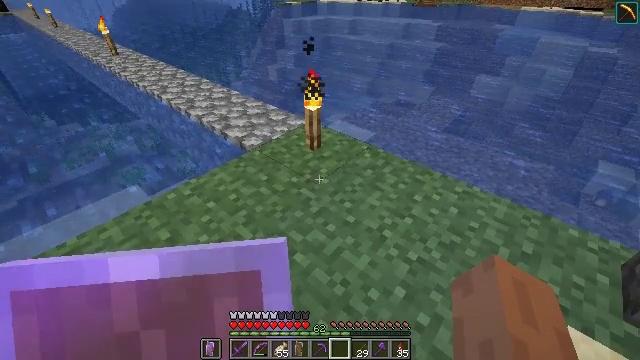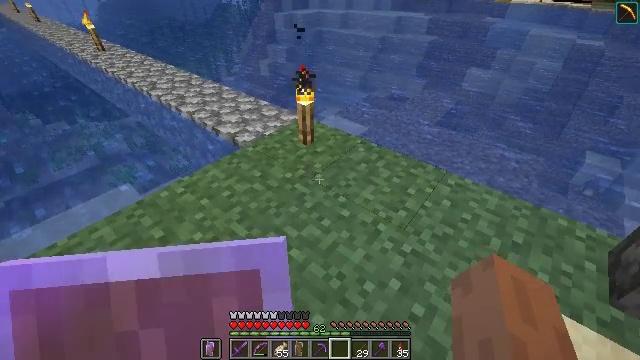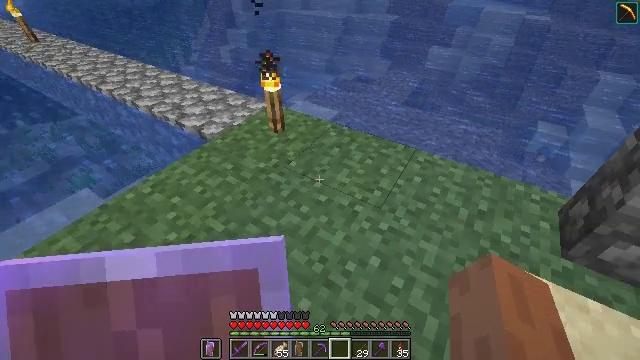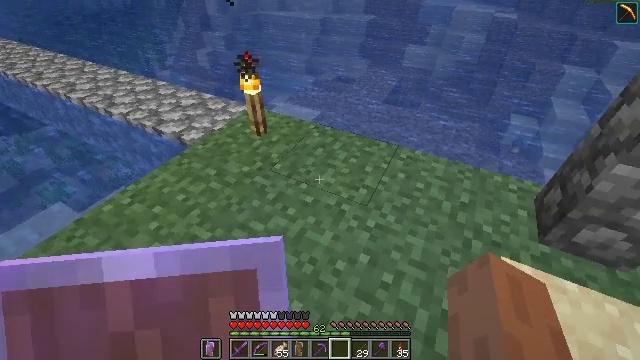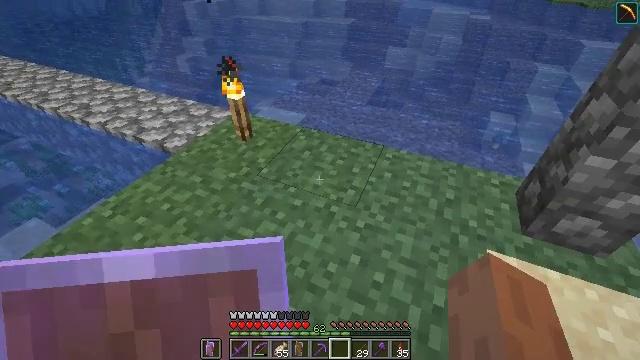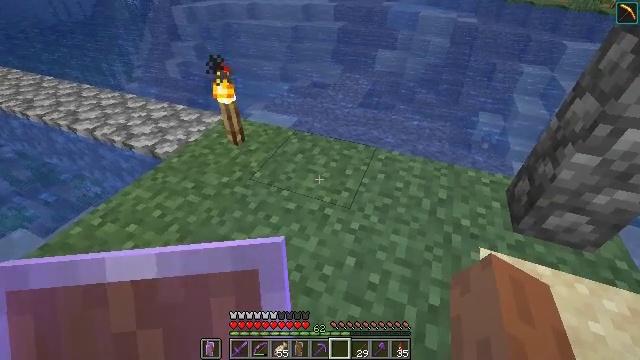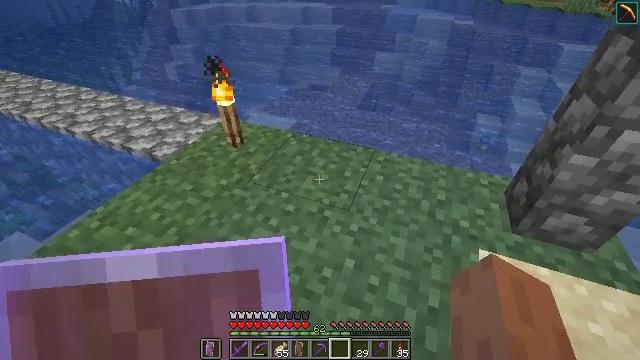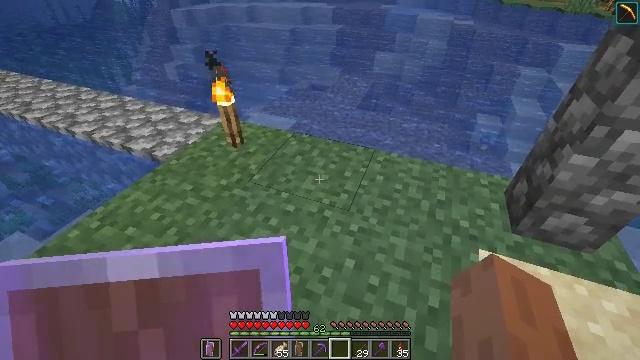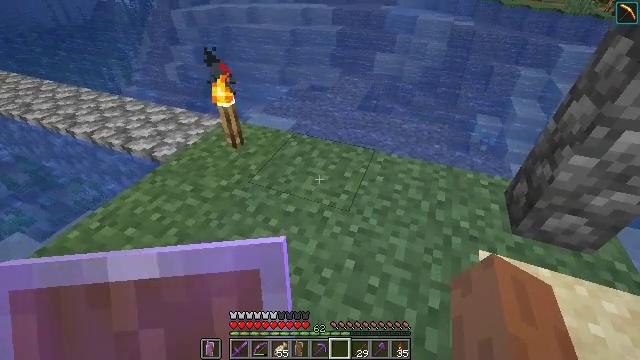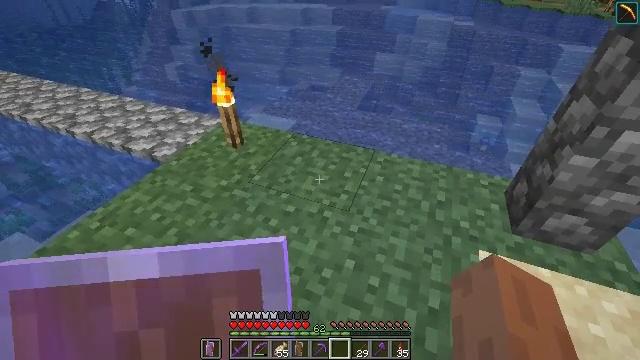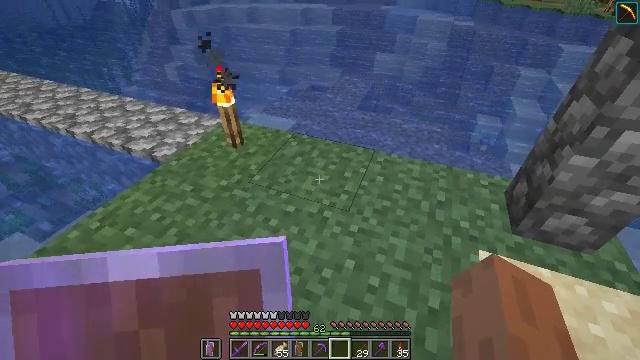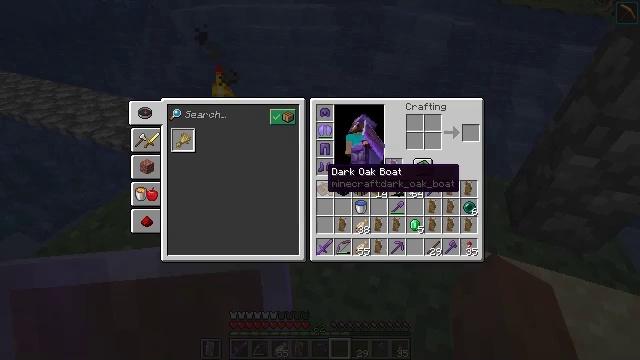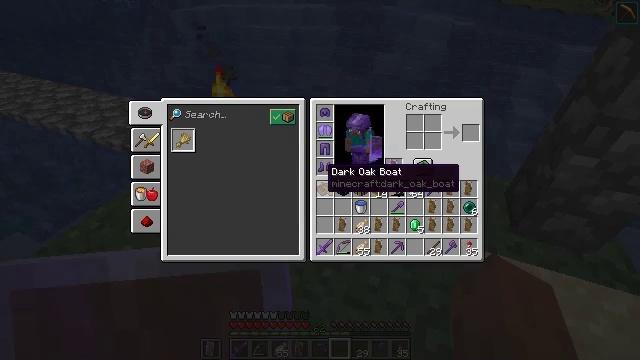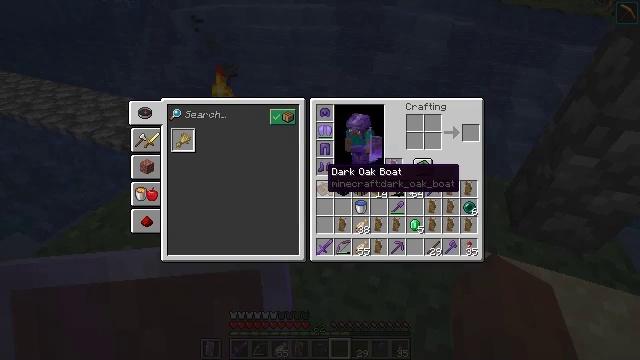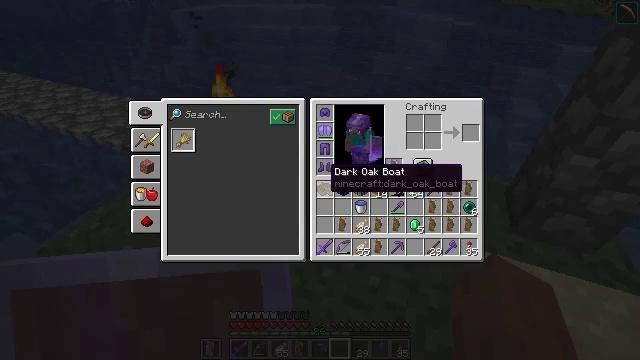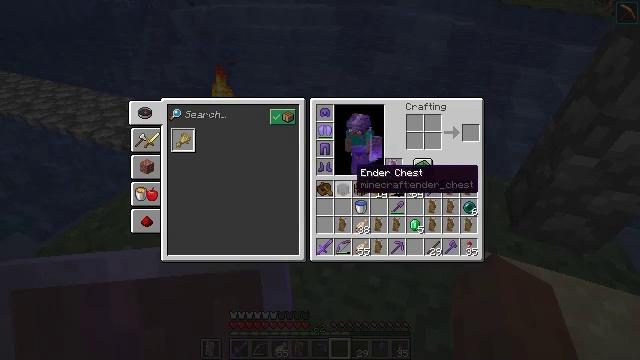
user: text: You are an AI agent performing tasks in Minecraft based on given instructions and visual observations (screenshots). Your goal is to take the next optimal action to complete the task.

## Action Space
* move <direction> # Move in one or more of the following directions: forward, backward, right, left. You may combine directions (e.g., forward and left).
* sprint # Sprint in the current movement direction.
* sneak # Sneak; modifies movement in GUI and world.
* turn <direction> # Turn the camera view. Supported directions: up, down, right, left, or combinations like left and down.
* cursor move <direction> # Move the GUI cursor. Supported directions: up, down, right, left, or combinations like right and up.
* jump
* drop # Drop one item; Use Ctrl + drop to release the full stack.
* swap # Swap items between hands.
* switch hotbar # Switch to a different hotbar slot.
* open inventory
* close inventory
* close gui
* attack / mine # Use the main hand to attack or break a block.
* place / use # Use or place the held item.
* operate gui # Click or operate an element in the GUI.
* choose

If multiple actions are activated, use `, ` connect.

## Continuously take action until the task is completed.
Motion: motion action
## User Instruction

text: Remove a shield from the inventory.
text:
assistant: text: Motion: turn right and down
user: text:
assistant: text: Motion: turn right and down
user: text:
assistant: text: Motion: turn right
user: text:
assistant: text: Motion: turn right
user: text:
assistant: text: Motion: turn right
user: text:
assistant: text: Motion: no_op
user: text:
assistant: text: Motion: no_op
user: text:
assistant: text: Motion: no_op
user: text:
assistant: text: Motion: no_op
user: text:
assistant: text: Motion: no_op
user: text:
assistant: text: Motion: close inventory
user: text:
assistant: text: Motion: close inventory
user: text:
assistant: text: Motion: close inventory
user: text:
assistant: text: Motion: no_op
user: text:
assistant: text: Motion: turn right
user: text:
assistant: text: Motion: turn right
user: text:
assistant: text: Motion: turn right and down
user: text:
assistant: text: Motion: no_op
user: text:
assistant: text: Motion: turn right and down
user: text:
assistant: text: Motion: no_op
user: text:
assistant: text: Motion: no_op
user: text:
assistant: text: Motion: no_op
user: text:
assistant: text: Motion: no_op
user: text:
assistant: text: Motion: no_op
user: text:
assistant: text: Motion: no_op
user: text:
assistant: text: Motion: no_op
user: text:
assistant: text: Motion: no_op
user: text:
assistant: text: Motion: no_op
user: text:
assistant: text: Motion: no_op
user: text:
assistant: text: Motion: no_op